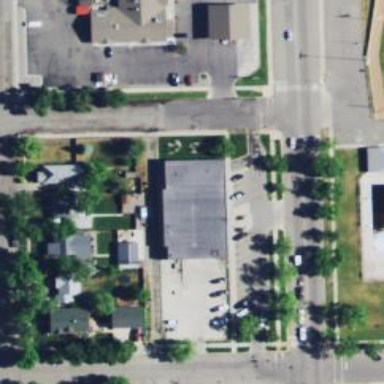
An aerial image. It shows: Post office.